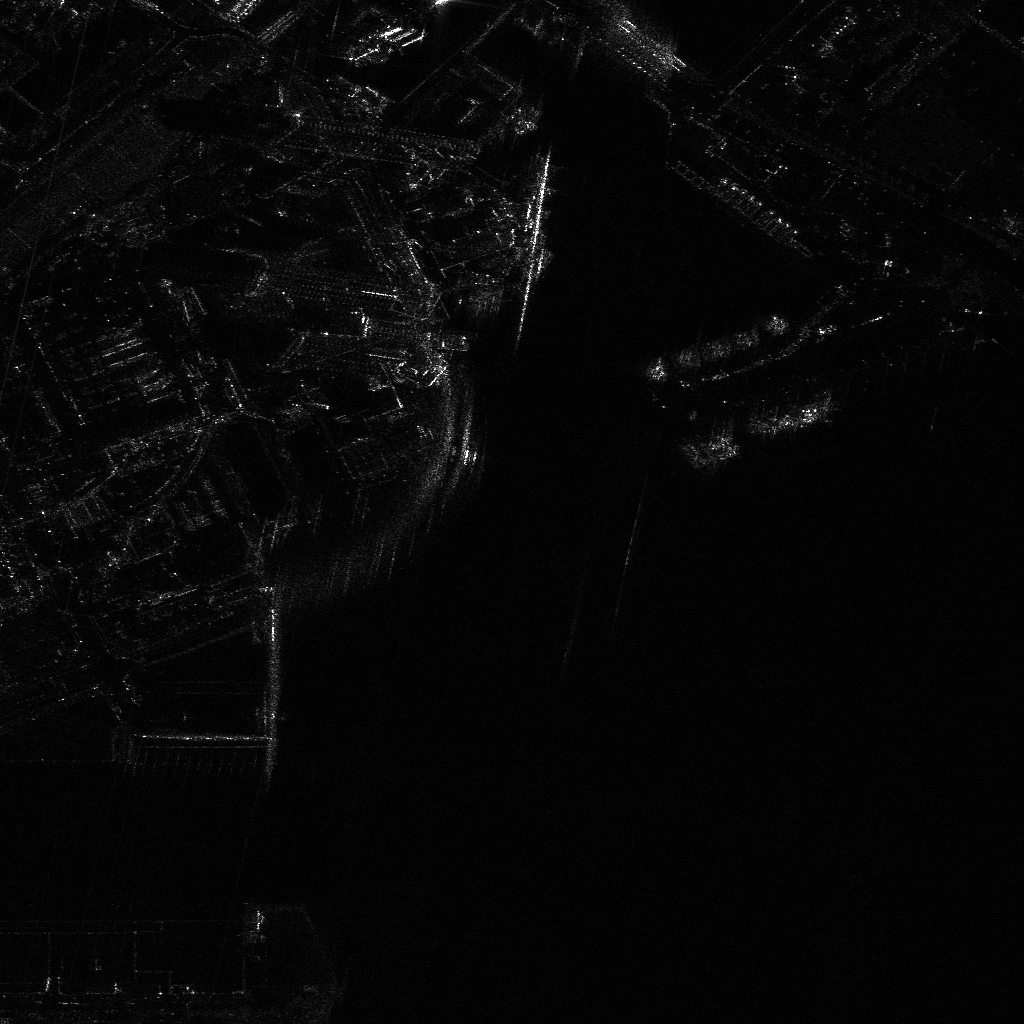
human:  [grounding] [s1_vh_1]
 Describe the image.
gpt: In the satellite image, there is  <ref>1 medium ore-oil </ref> <box>[[68, 26, 71, 41, 72]]</box> located at right,  <ref>1 large lawenforce </ref> <box>[[76, 36, 78, 44, 69]]</box> located at right,  <ref>1 large lawenforce </ref> <box>[[67, 40, 71, 47, 70]]</box> located at center.